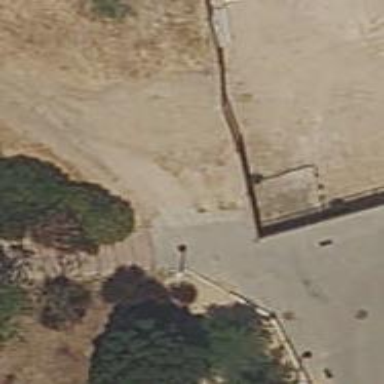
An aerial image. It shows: Fence made of concrete.